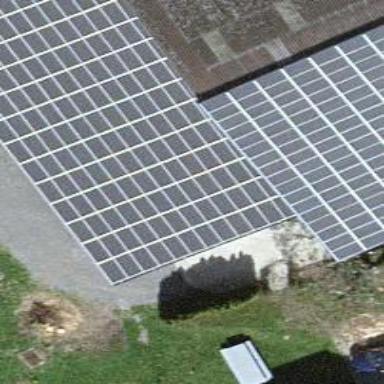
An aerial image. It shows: Solar power generator.